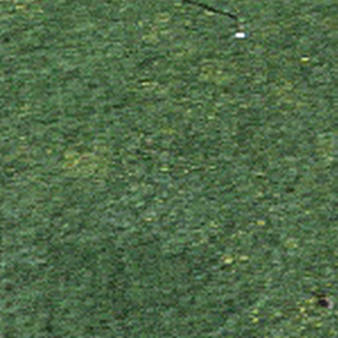
Label: other